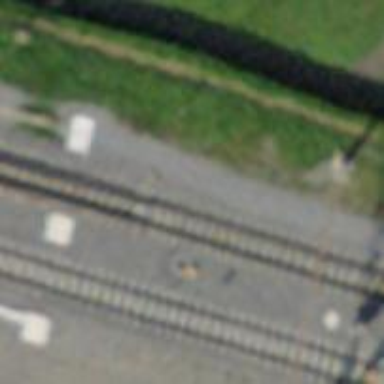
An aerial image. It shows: Railway switch.